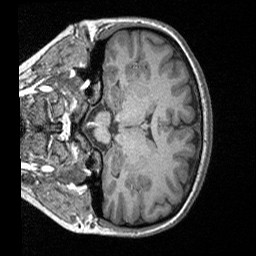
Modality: T1w
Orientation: coronal
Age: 20
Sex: male
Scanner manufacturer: siemens
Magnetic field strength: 3 T
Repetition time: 1.64 s
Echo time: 0.00234 s